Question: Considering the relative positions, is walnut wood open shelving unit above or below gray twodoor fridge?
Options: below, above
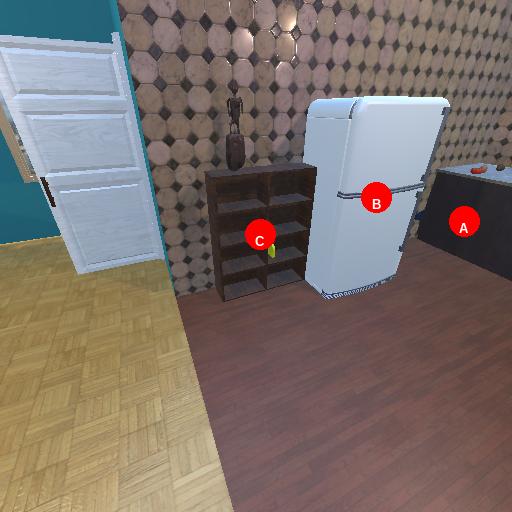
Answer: below